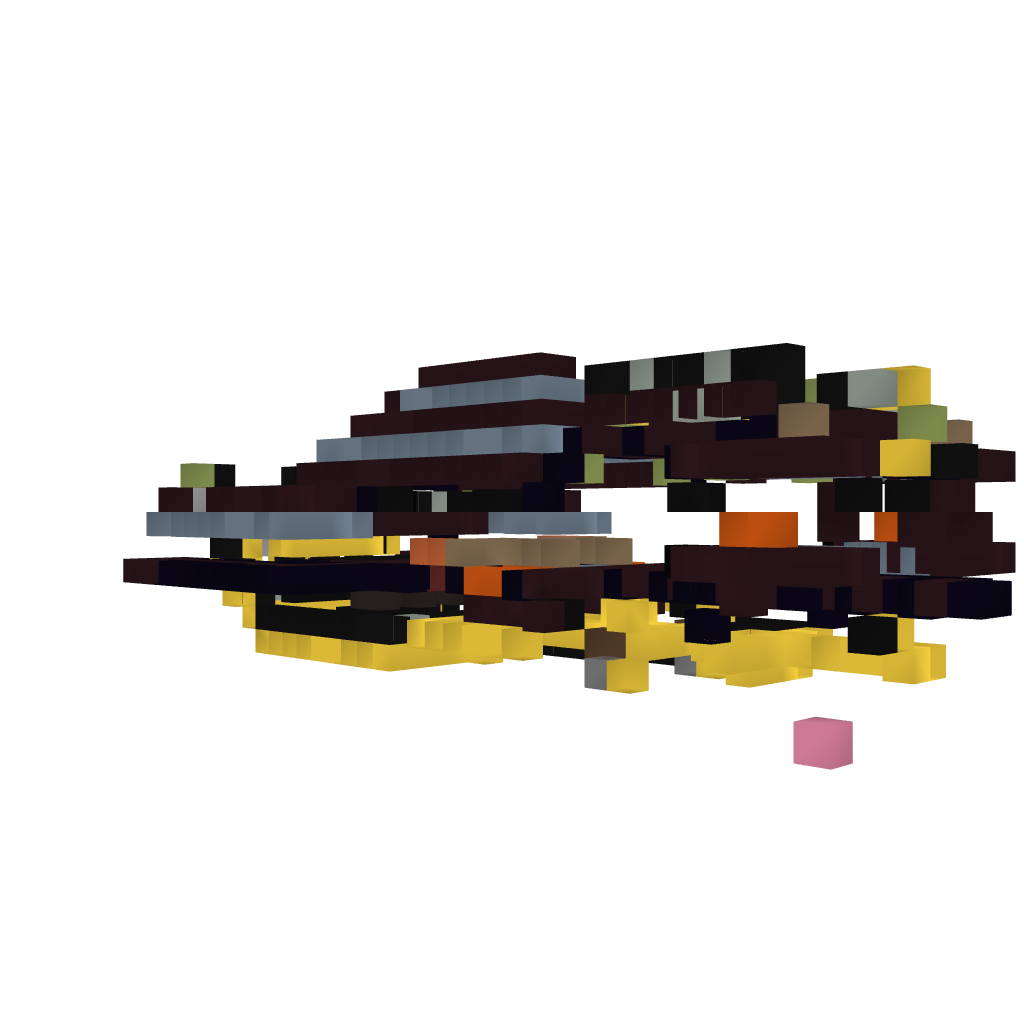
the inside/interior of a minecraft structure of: NetherBoat Mecanism